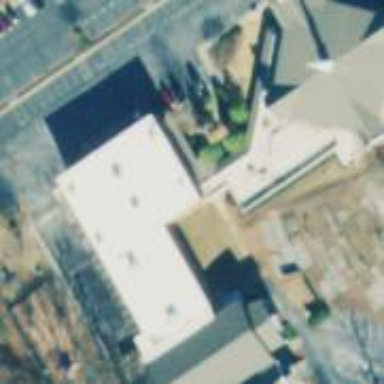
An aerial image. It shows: Building that is place of worship.